Field crop: tomato
Growth stage: 1
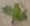
Species: solanum